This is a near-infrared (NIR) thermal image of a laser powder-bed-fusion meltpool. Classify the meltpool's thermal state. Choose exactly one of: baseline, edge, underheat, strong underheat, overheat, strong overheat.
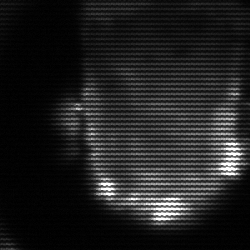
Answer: baseline